Question: I have a three groups such as
Group 1={x1,x2}
'''
x1=[1,2,2,3,5,3]
x2=[2,5,4,5,8,6]
'''
Group 2={x3,x4}
'''
x3=[2,8,9,2,1,6]
x4=[5,4,3,22,11,6]
'''
Group 2={x5,x6}
'''
x5=[10,12,22,4]
x6=[12,15,4,25]
'''
I want to draw them into char by boxplot function by group. I found the way to resolve it. But it cannot draw. Could you help me please?
'''
x1=[1,2,2,3,5,3];
x2=[2,5,4,5,8,6];
g1={x1,x2};
%group2
x3=[2,8,9,2,1,6];
x4=[5,4,3,22,11,6];
g2={x3,x4};
%group3
x5=[10,12,22,4];
x6=[12,15,4,25];
g3={x5,x6};
G=cat(1,g1,g2,g3);
class={1,2,3}
positions = [1 1.25 2 2.25 3 3.25];
boxplot(G,class, 'positions', positions);
set(gca,'xtick',[mean(positions(1:2)) mean(positions(3:4)) mean(positions(5:6)) ])
set(gca,'xticklabel',{'Group1','Group2','Group3'})
color = ['c', 'y', 'c', 'y'];
h = findobj(gca,'Tag','Box');
for j=1:length(h)
patch(get(h(j),'XData'),get(h(j),'YData'),color(j),'FaceAlpha',.5);
end
c = get(gca, 'Children');
hleg1 = legend(c(1:2), 'Feature1', 'Feature2' );
'''

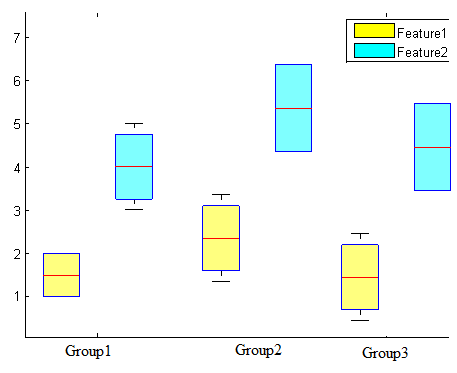
Answer: Your problem is that the grouping variables were constructed in the wrong way. Use this sample:
'''
x1=[1,2,2,3,5,3];
x2=[2,5,4,5,8,6];
g1=[x1,x2];
v1=[repmat('A',1,numel(x1)),repmat('B',1,numel(x2))];
%group2
x3=[2,8,9,2,1,6];
x4=[5,4,3,22,11,6];
g2=[x3,x4];
v2=[repmat('A',1,numel(x3)),repmat('B',1,numel(x4))];
%group3
x5=[10,12,22,4];
x6=[12,15,4,25];
g3=[x5,x6];
v3=[repmat('A',1,numel(x5)),repmat('B',1,numel(x6))];
%%
G=[g1,g2,g3]
vg1 = [repmat('1',1,numel(v1)),repmat('2',1,numel(v2)),repmat('3',1,numel(v3))];
vg2=[v1,v2,v3] ;
%%
clc
boxplot(G', {vg1';vg2'}, 'factorseparator',1 , 'factorgap',30,...
'colorgroup',vg2','labelverbosity','majorminor');
'''